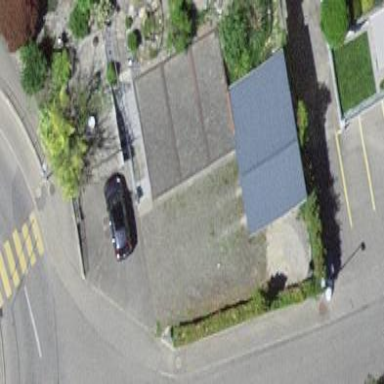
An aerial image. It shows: Garage.